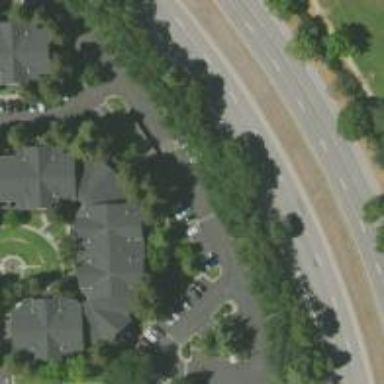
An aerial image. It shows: Service road.